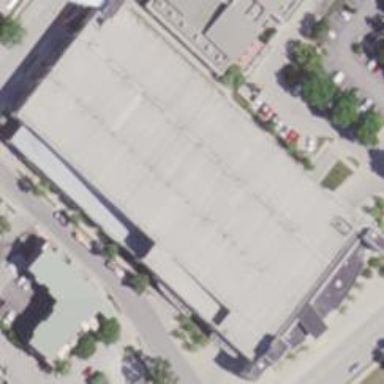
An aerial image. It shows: Multi-storey parking building.